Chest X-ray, PA view. Patient: 65 years old, sex F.
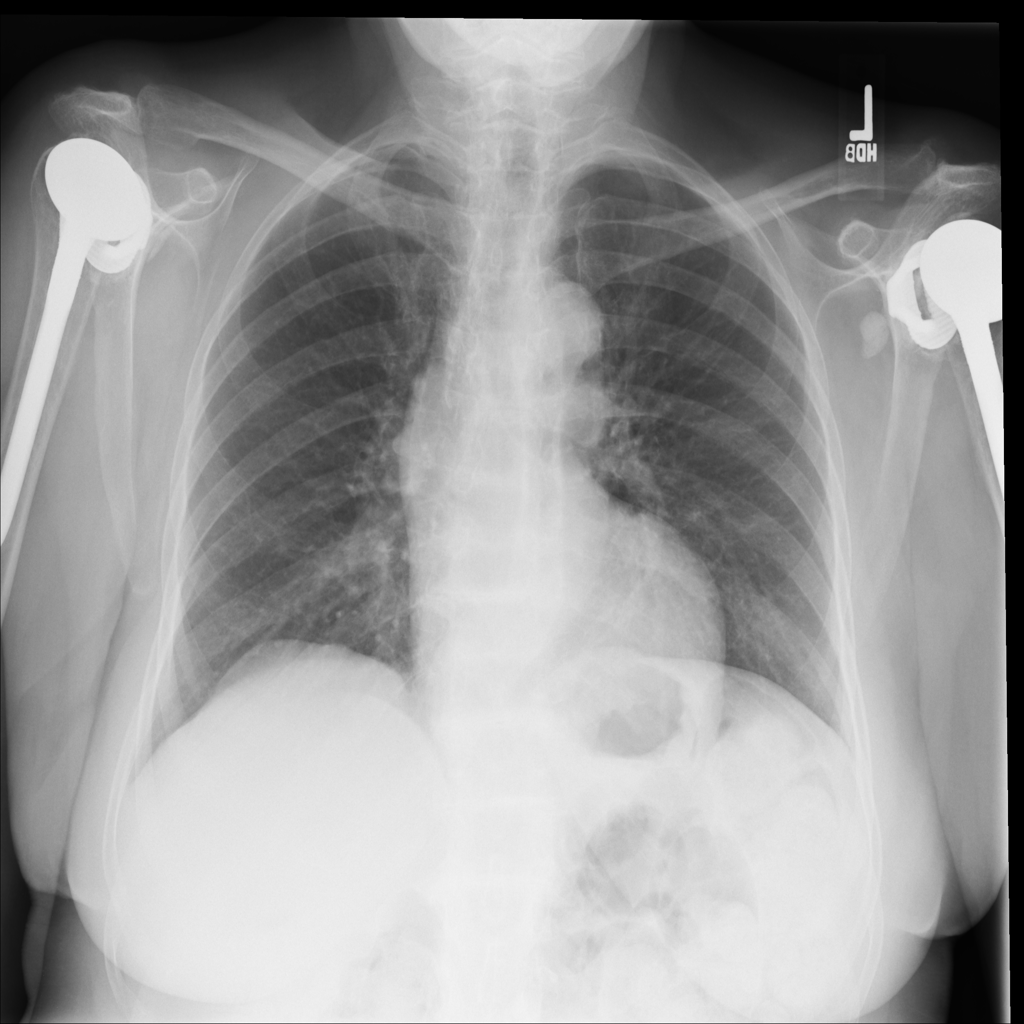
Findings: No Finding